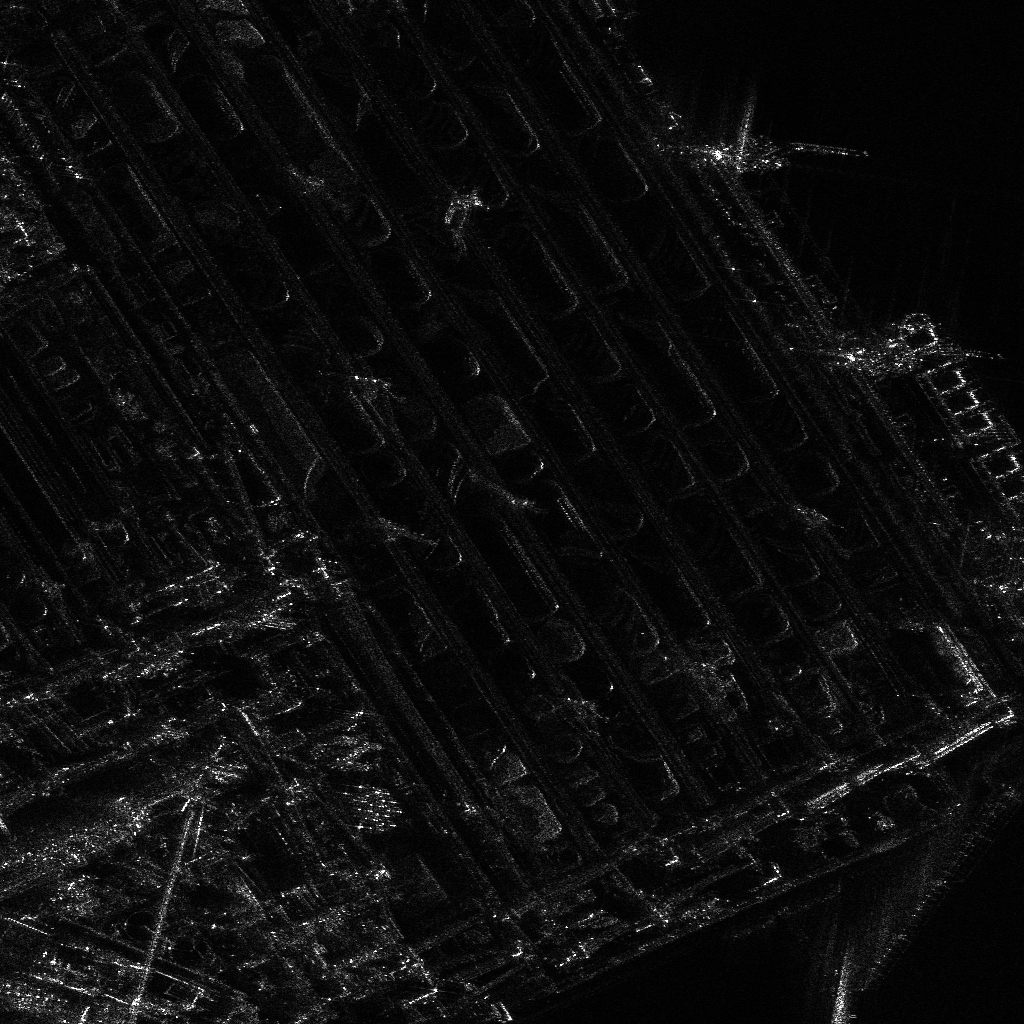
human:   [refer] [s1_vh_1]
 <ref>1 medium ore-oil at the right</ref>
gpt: <box>[[81, 39, 109, 44, 55]]</box>